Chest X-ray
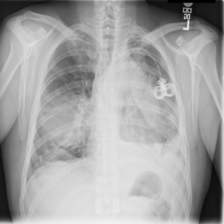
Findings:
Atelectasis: negative
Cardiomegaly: negative
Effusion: positive
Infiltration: negative
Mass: positive
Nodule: negative
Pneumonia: negative
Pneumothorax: negative
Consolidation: positive
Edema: negative
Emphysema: negative
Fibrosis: negative
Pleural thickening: negative
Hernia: negative